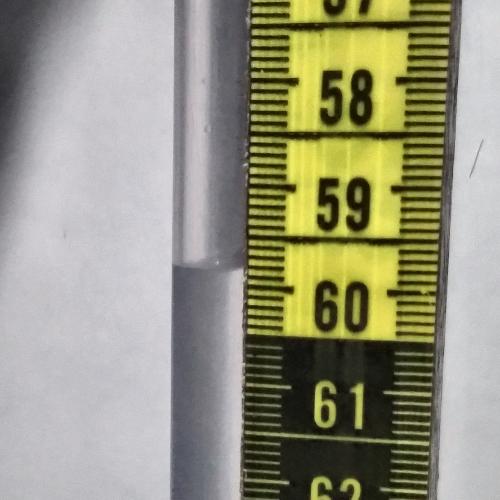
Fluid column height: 59.8 cm